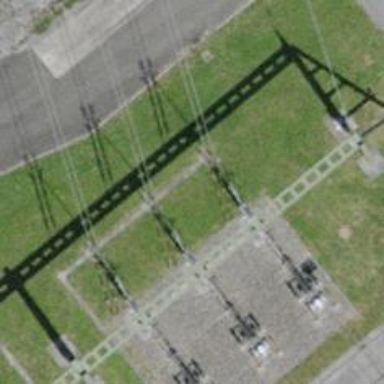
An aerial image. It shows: Power line in the image.